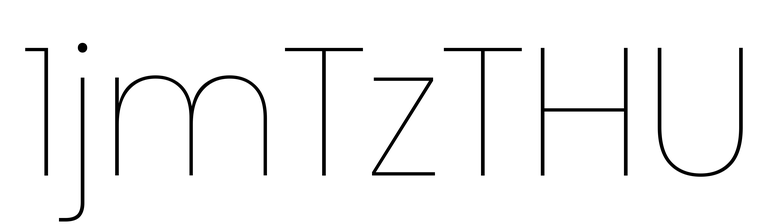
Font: Poppins-Thin